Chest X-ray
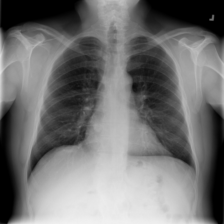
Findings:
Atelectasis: negative
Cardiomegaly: negative
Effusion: negative
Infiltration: positive
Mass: negative
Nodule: negative
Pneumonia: negative
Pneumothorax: negative
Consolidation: negative
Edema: negative
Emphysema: negative
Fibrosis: negative
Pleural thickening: negative
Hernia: negative